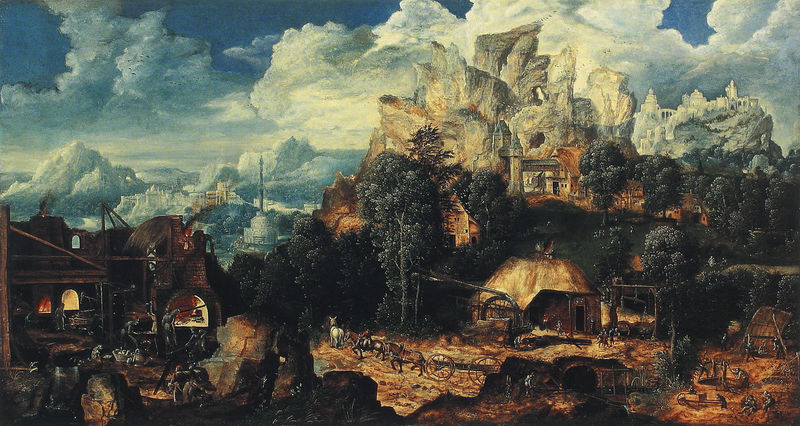
Titel: Landschaft mit Bergwerk
Künstler: Herri met de Bles
Institution: Graz, Alte Galerie des Steiermärkschen Landesmuseums Joanneum
Schlagwörter: baum, berg, blau, felsen, feuer, gemälde, himmel, wolken, bäume, grün, landschaft, menschen, stadt, braun, hintergrund, holz, licht, männer, strasse, szene, weiss, haus, weg, wolke, malerei, öl, erde, häuser, natur, land, tal, arbeit, bauern, kamin, karren, landleben, pferd, pferde, turm, feldarbeit, berge, fels, gebirge, dorf, hof, hütten, fabrik, kutsche, arbeiter, rad, wagen, romantik, ruine, burg, werkstatt, industrialisierung, gehöft, gespann, details, felden, hochofen, schmied, schmiede, landschat, bergbau, bergwerk, hazs, huser, areit, feu